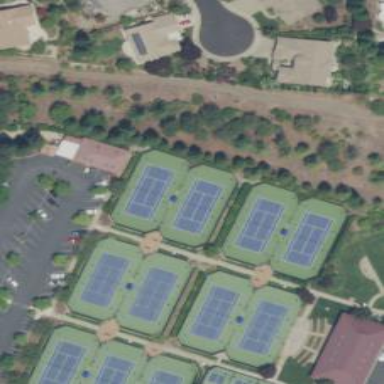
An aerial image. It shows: Tennis court in leisure pitch.